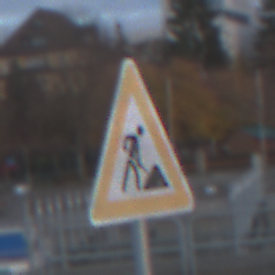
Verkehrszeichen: Arbeitsstelle
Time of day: SunriseSunset
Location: Outdoor (Suburban)
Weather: PartlyCloudy
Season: NotSpecified
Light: Natural